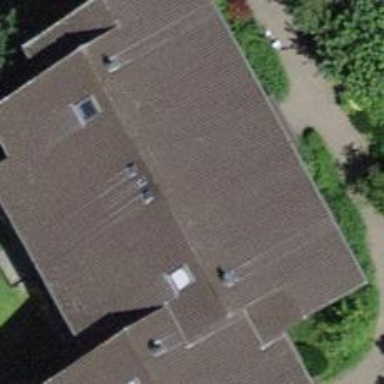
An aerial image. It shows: Gabled roof apartments building.